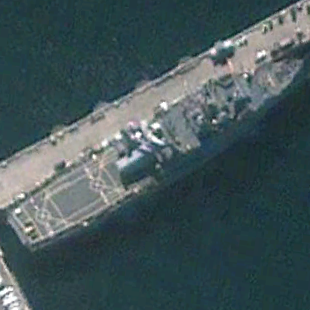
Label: combat